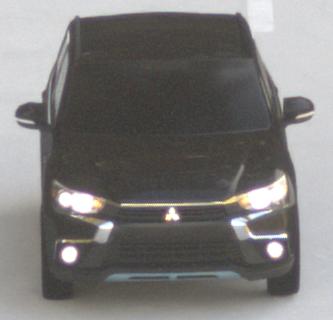
Make: Mitsubishi
Model: Outlander 2.0 Plug-In Hybrid
Detailed model: Outlander (III) Plug-In Hybrid
Model produced from: 2015/10
Model produced until: 2018/08
Doors: 5
Color: black
Road condition: dry road
Daytime: morning or afternoon
Contrast: medium contrast